Interaction volume radius: 10 \u00c5
Interaction volume height: 15 \u00c5
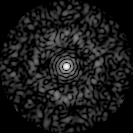
Disorder parameter: 0.7919